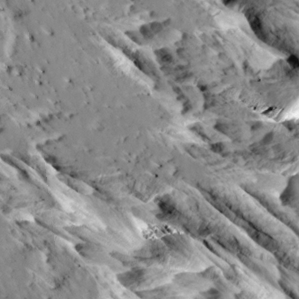
Label: non_frost